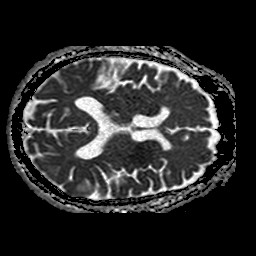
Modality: ADC
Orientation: axial
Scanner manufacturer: philips
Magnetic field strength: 1.5 T
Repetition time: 3.684 s
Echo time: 0.09411 s